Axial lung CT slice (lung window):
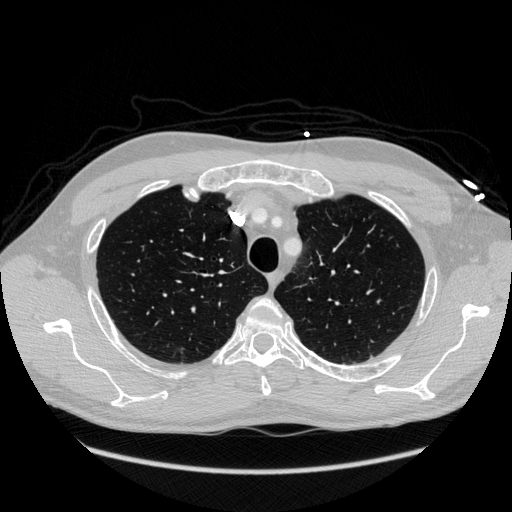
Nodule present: no